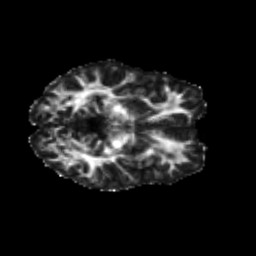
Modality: FA
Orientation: axial
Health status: ill
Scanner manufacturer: siemens
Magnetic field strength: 3 T
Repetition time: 13.7 s
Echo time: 0.098 s